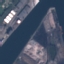
Land use / land cover: River